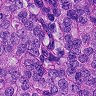
Metastatic tissue present: yes